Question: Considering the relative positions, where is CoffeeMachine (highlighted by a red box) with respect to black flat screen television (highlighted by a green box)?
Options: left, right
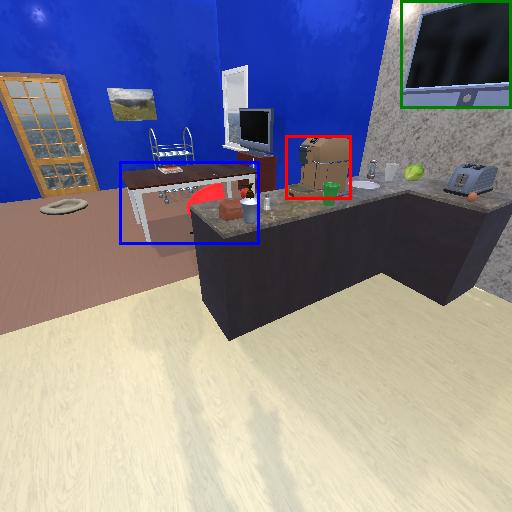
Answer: left